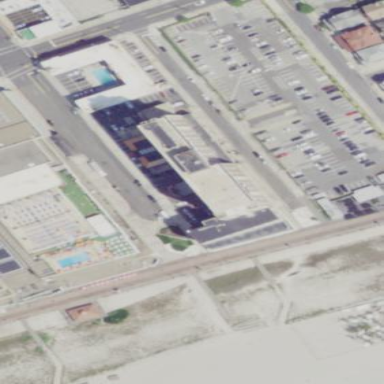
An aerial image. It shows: Building.